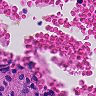
Metastatic tissue present: no